Aerial crown-view tile of a tropical tree (Barro Colorado Island, Panama), acquired 20250512:
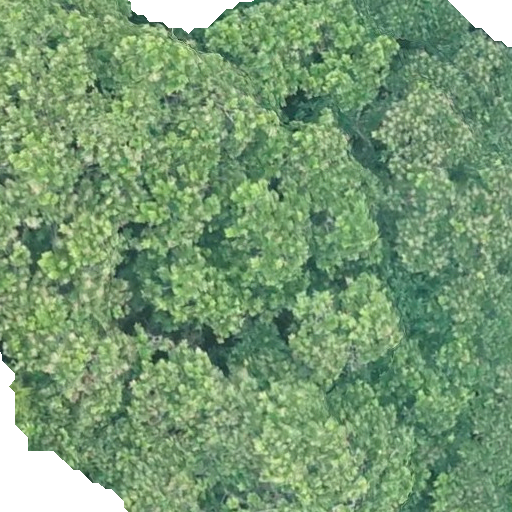
Species: Anacardium excelsum
GBIF accepted scientific name: Anacardium excelsum
Crown area: 553.087 m²